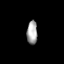
Tissue: prostate
Cell type: B cells
Senescence score: 0.7308
Nuclear area (px): 243
Mean DAPI intensity: 166.782